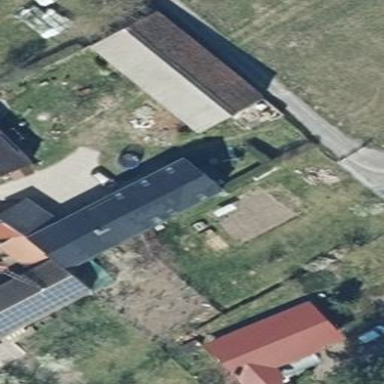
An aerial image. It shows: Building with gabled roof oriented along it. The roof is colored black.